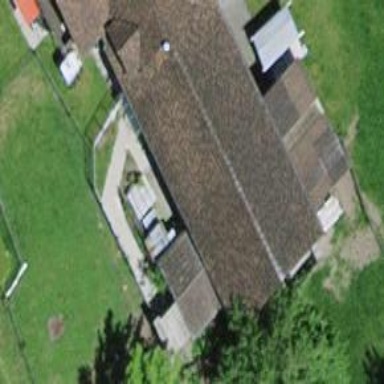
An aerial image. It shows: Barn.